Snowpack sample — Loveland Pass, Silver Plume, Colorado, USA (1/12/25, 11:40 AM MST)
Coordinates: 39.66, -105.88
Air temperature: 7 °F
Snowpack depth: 140 cm
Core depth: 10 cm
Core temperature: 41 °F
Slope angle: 11°, slope face: 30°
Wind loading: high
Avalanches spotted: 2
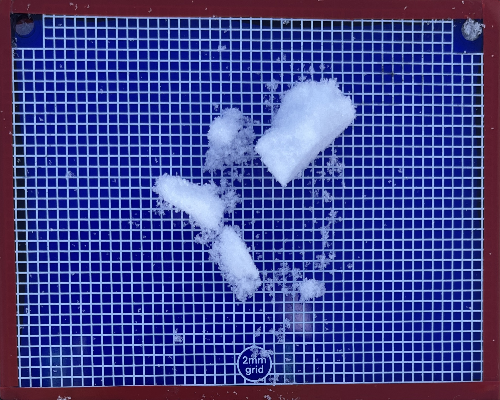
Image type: profile
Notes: Pilot using slightly modified coring method that took too large segment for snow profile picturing, advised not to use in higher level models. Two avalanche on south face nearby, partially cloudy with light snow in the last 24 hours. Lots of wind loading on eastern features.